Question: I'm trying to output a Pass/Fail indicator for each student. A new student is on every row and their 10 answers are logged from Column E to N.

I want to match their answers with the 10 correct answers in Column S to AB, count them, and then have the word 'Pass' show in the results Column O if they have a 70% pass rate, and 'fail' if they are under that 70%.
All help appreciated.
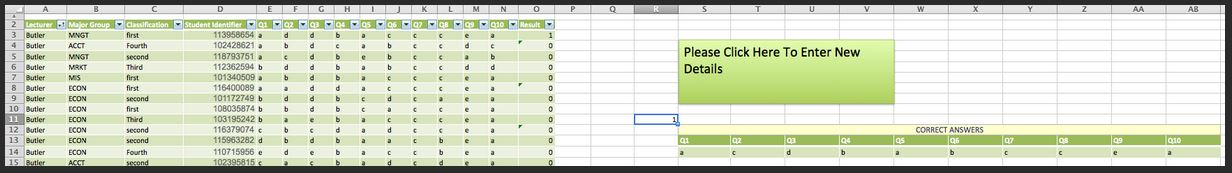
Answer: I'd suggest a separate row for the answers but in matching columns:

then something like:
'''
=IF(SUMPRODUCT(--(E$1:N$1=E3:N3))>6,"Pass","fail")
'''
As @Jeeped points out, the correct answers could be left where they are with only a small adjustment to the formula above but (apart from the lurid colours!) I think the layout shown is neater and possibly more useful.